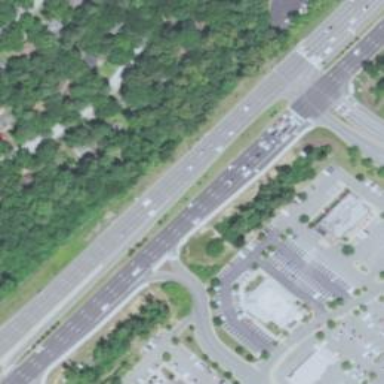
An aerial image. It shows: This image shows trunk highway that functions as expressway.